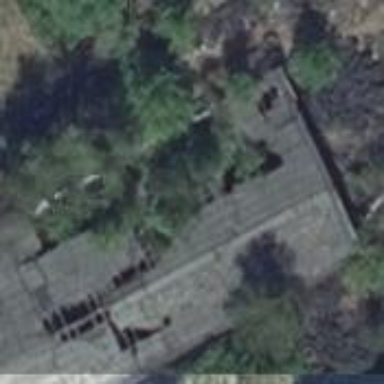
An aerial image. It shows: Collapsed building.